Question: We want brands to be in the first place and then an alphabetical order.

As we try to explain in the image, we want to sort the DAF brand first and then alphabetically of other brands.
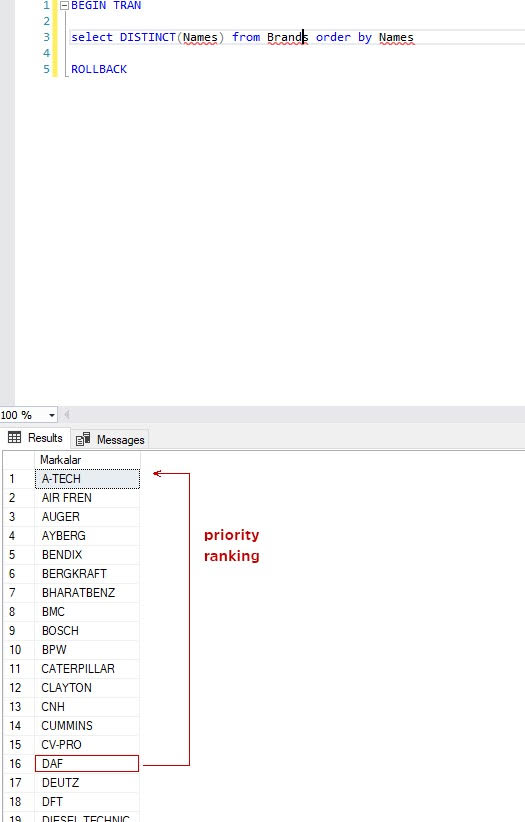
Answer: welcome to SO! You can do this with a CASE statement in your ORDER BY:
'''
ORDER BY CASE
WHEN [name] = 'DAF'
THEN ''
ELSE [name]
END;
'''